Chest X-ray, AP view. Patient: 46 years old, sex M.
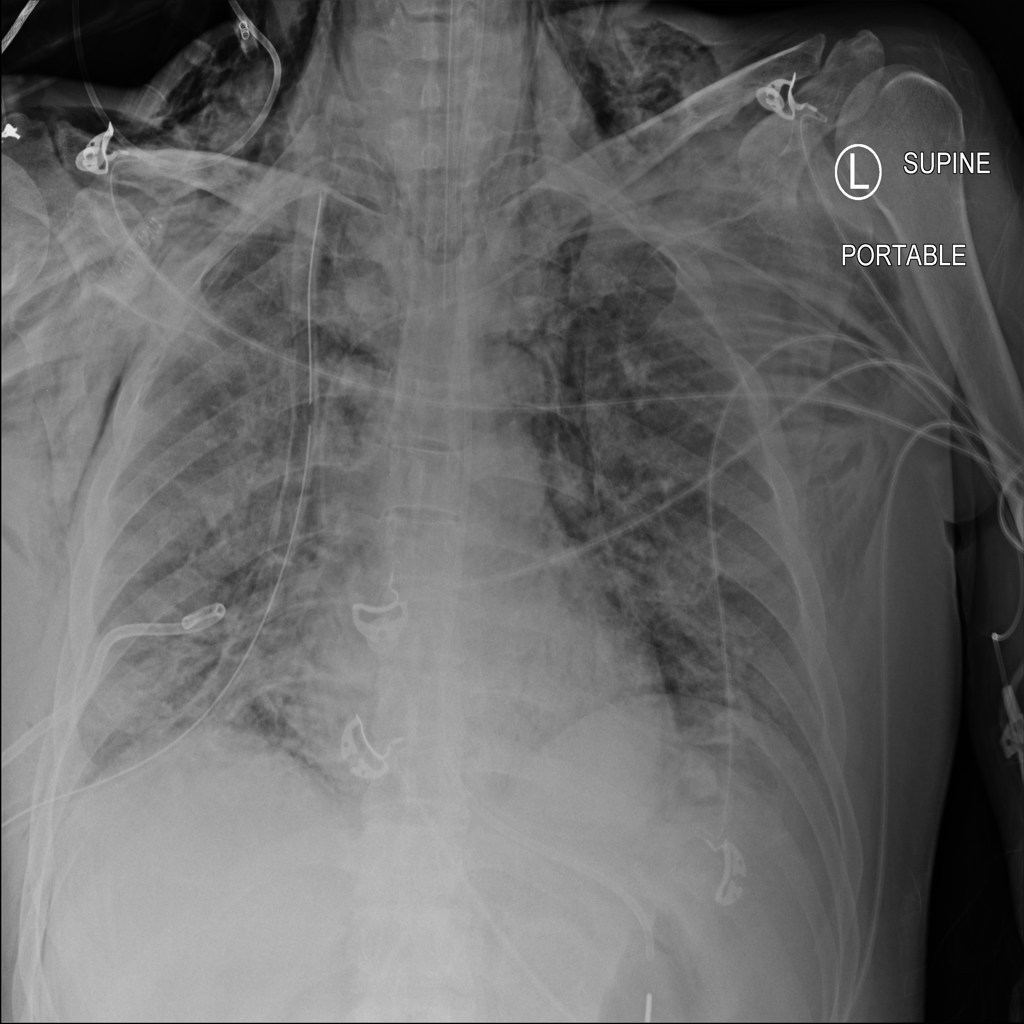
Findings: Pneumothorax